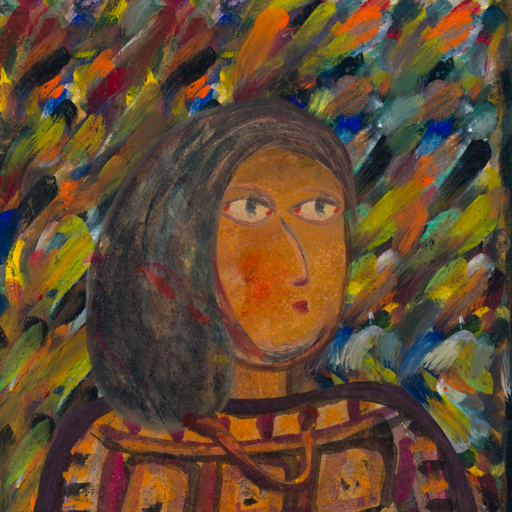
Background: An_Impression, Head And Neck Side: Pipe, Face Side: GypsyMother, Bust: Doll, Hair Side: Gypsy_Mother, Head Accessory: Blank, Second Necklace: Comrade, Necklace: Blank, Baby: Blank